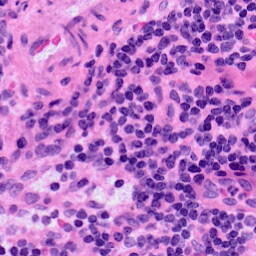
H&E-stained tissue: LymphNode